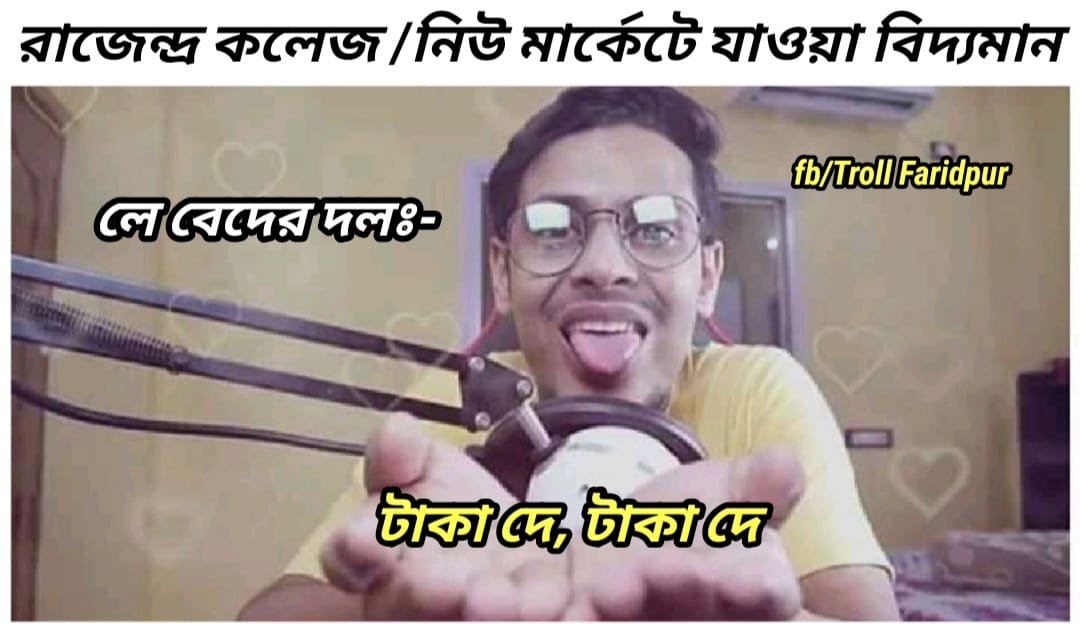
Caption: রাজেন্দ্র কলেজ / নিউ মার্কেটে যাওয়া বিদ্যমান    লে বেদের দলঃ-    টাকা দে , টাকা দে
Label: non-hate